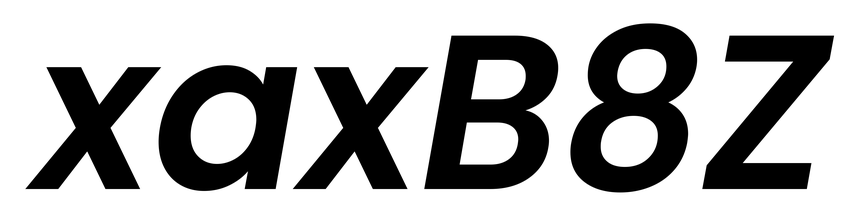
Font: Poppins-SemiBoldItalic